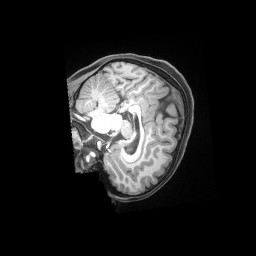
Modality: T1w
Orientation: sagittal
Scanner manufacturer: siemens
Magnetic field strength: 3 T
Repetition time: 2.53 s
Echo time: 0.00169 s